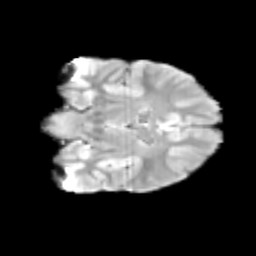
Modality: T2w
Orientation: coronal
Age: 13
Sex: male
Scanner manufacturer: siemens
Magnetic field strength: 3 T
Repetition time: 3.8 s
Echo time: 0.07 s